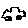
Label: car